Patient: sex F, age 41
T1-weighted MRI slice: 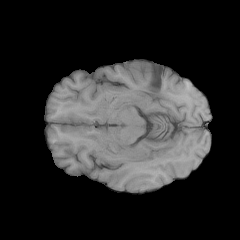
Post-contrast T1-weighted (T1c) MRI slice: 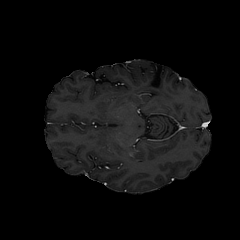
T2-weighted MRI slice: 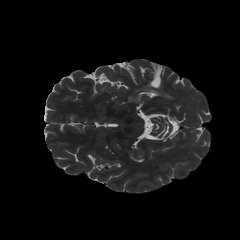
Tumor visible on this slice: no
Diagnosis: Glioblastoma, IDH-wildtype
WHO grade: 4